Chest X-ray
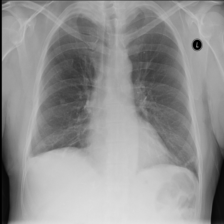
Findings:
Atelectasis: negative
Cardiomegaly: negative
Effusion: negative
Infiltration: negative
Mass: negative
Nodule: negative
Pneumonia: negative
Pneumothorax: negative
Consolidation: negative
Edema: negative
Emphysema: negative
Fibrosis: negative
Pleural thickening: negative
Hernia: negative